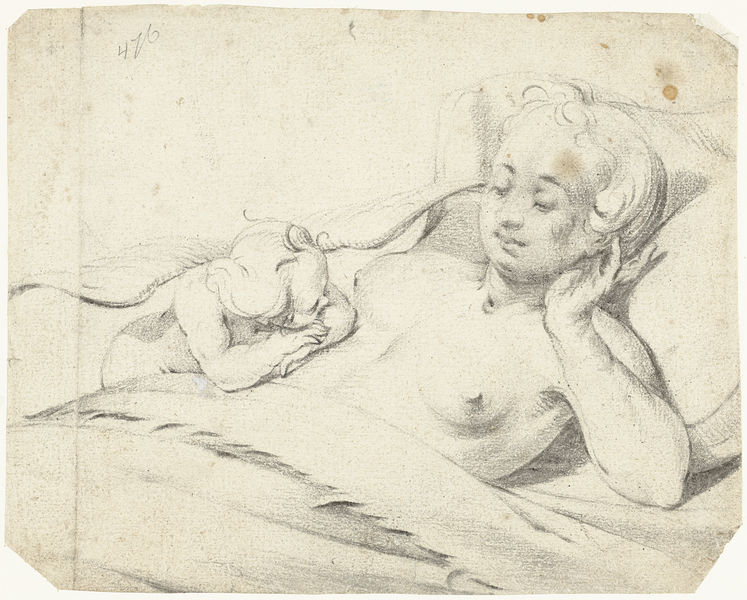
Titel: Venus in bed met toekijkende Cupido
Künstler: Gerard ter (I) Borch
Standort: Amsterdam
Institution: Rijksmuseum
Schlagwörter: akt, hand, nackt, weiß, mädchen, brust, busen, frau, haar, schwarz, skizze, tische, zeichnung, arm, haare, decke, kind, mutter, blatt, locken, brüste, papier, liegen, kissen, bett, tusche, kohle, schwarzweiss, bleistift, flecken, jesus, beziehung, mutter kind brust bett kissen